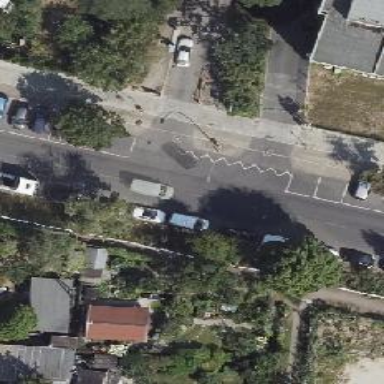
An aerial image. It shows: Residential road with asphalt surface. There is cycle track on the left side.